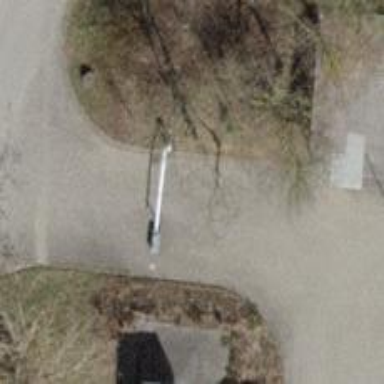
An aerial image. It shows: Lift gate barrier.